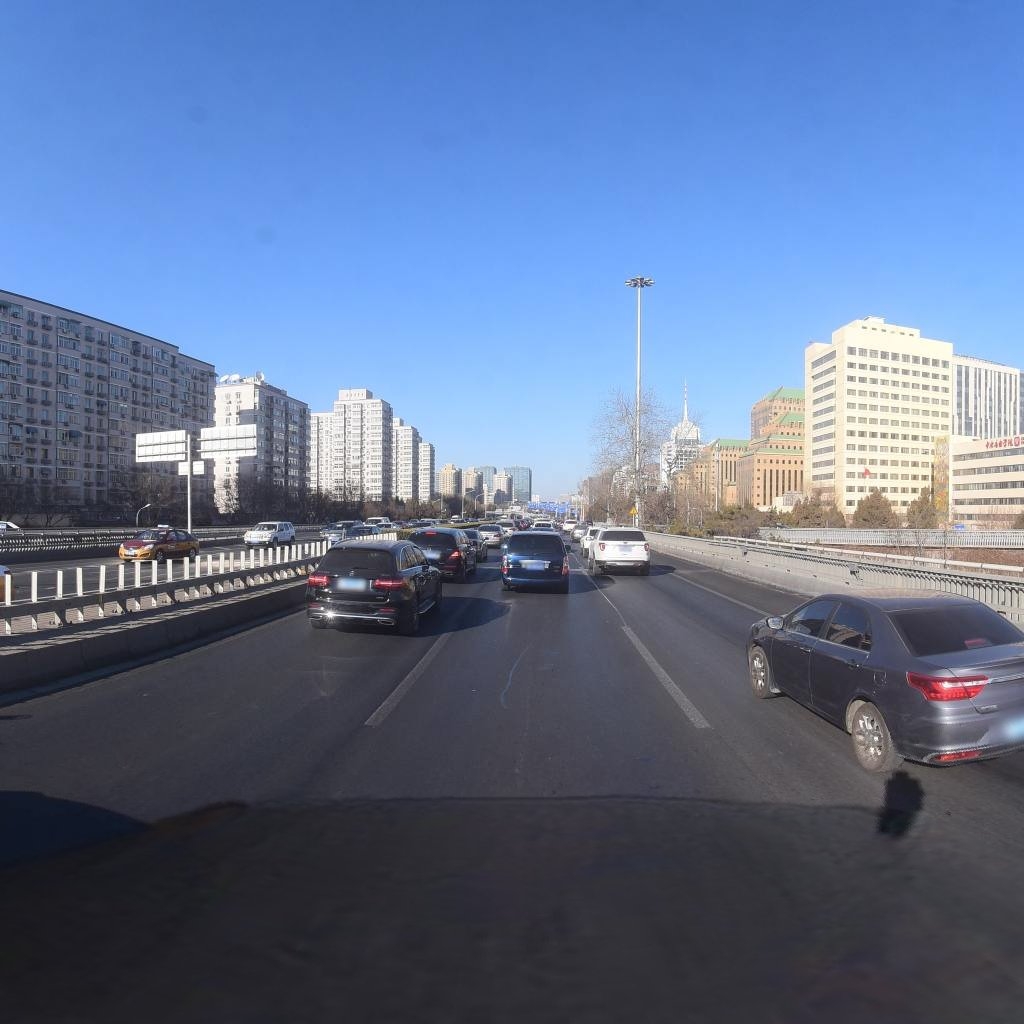
Region: Xicheng
Road damage annotations: longitudinal patch, longitudinal patch